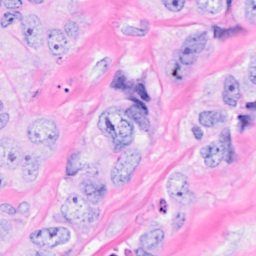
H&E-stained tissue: Breast